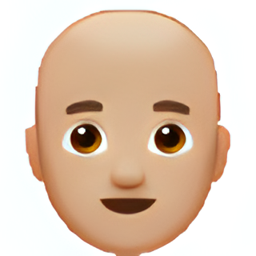
Name: man bald medium light skin tone
Emoji: 👨🏼‍🦲
Group: People & Body
Sub-group: person